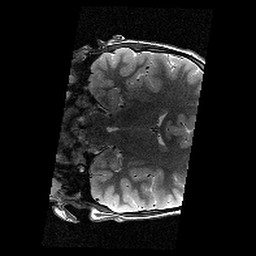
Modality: T2w
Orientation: coronal
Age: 10
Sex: male
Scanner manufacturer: siemens
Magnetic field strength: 3 T
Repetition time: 9.23 s
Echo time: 0.067 s